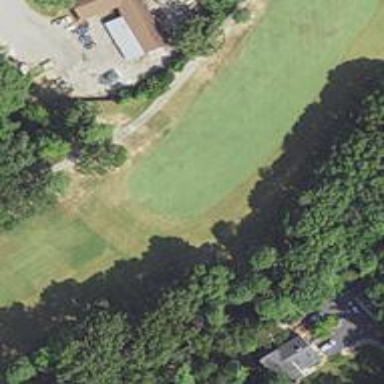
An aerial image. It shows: View of golf hole.